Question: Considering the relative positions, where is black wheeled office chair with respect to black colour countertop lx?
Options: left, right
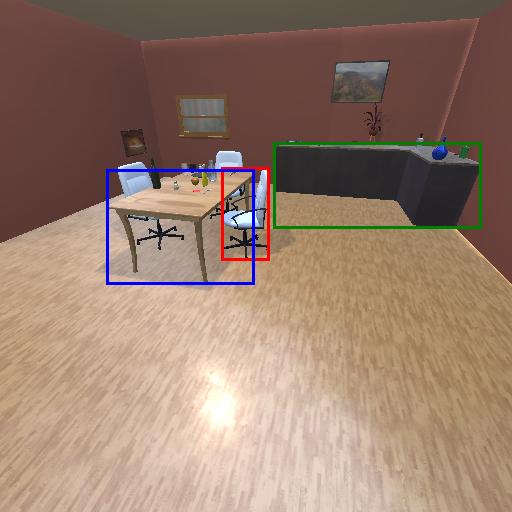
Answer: left